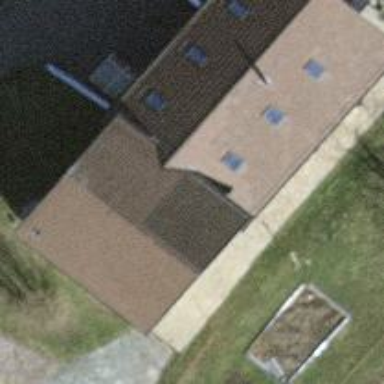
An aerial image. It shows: Simple and straightforward house.